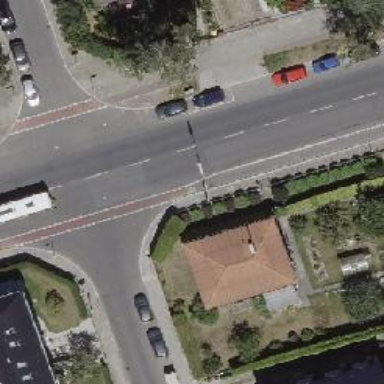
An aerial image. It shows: Tertiary road with asphalt surface. There are separate sidewalks on both sides and cycle track on the left.